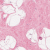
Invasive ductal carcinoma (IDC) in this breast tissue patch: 0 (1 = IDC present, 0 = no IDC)